Question: Is it possible to know how many rows are being added in the vertical direction?
In the example we are adding 13 rows.

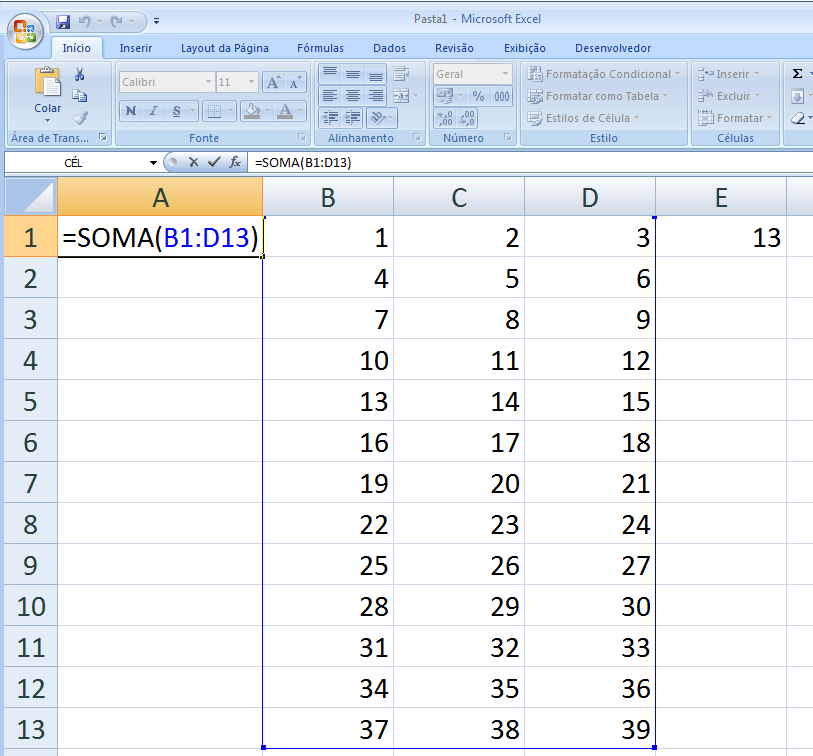
Answer: You can use 'SUBTOTAL(2,B1:B13)' or 'ROWS(B1:B13)' or maybe even 'COUNTIF(B1:B13,">0")'.
But as a suggestion - play a bit more with what you find, before asking about very basic formulas, which excel-help or google would have provided you way faster.